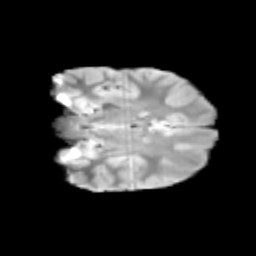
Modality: T2w
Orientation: coronal
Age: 13
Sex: male
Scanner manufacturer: siemens
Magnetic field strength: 3 T
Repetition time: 3.8 s
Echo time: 0.07 s